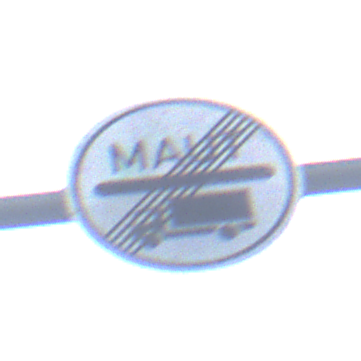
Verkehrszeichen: EndeMautpflicht
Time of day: SunriseSunset
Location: Outdoor (Urban)
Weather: PartlyCloudy
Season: NotSpecified
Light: Natural